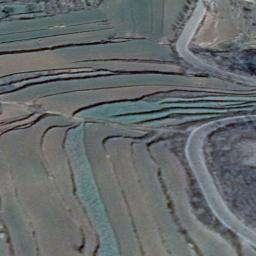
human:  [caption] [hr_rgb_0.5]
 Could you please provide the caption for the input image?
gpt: The bare and green terrace is next to the road .

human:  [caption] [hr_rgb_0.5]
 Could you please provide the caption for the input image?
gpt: There is a winding narrow road next to a large brown and green mixed terraces .

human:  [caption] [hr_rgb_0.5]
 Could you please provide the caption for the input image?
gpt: There is a straight path between the terraces .

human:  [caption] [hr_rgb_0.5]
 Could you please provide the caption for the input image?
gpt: There are many green plants on the terrace .

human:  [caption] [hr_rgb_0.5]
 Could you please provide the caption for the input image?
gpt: There are many green terraces arranged neatly .